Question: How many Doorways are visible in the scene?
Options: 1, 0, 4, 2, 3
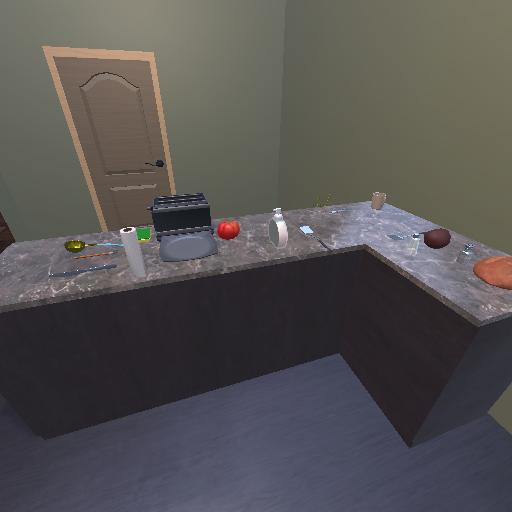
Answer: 1